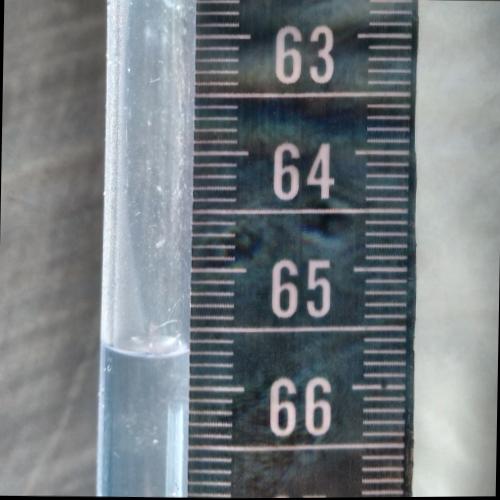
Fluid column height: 65.7 cm